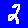
Digit: 2